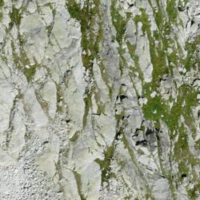
EUNIS habitat code: 31
Species observed at this site:
Aglais urticae